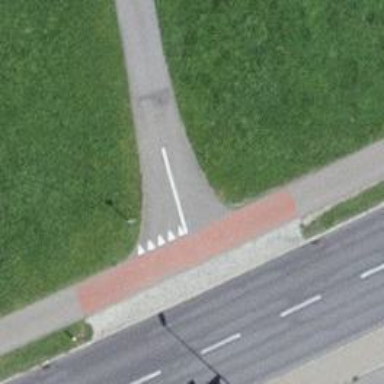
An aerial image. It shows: Road with "give way" sign.